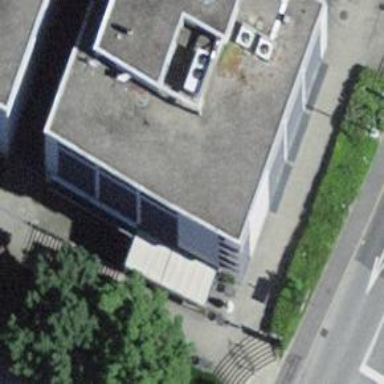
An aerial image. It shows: Restaurant.